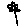
Label: flower